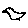
Label: bird